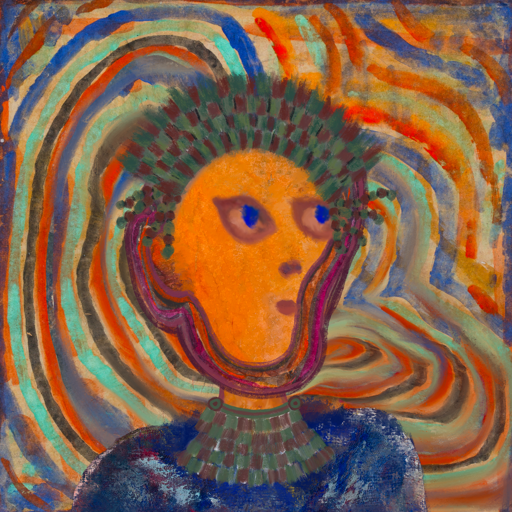
Background: Sisters, Head And Neck Side: Hypocrite_w_Hair, Face Side: Mother_And_Son_Mother, Bust: Irani, Hair Side: Blank, Head Accessory: After_Raid_Crown, Second Necklace: After_Raid, Necklace: Blank, Baby: Blank